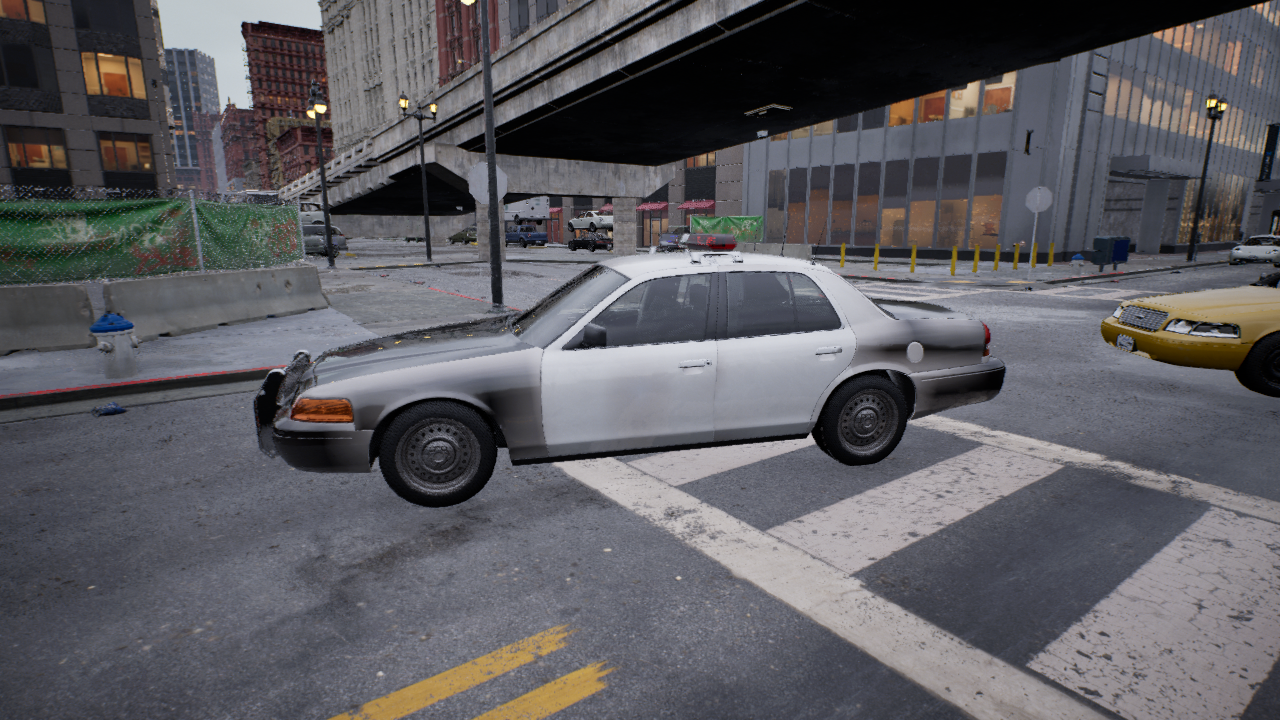
Venue: intersection
Lighting: clear day
Vehicle rig: sedan